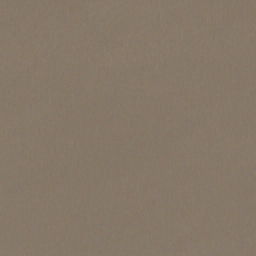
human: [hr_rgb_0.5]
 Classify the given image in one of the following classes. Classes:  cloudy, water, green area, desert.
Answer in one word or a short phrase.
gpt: cloudy